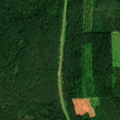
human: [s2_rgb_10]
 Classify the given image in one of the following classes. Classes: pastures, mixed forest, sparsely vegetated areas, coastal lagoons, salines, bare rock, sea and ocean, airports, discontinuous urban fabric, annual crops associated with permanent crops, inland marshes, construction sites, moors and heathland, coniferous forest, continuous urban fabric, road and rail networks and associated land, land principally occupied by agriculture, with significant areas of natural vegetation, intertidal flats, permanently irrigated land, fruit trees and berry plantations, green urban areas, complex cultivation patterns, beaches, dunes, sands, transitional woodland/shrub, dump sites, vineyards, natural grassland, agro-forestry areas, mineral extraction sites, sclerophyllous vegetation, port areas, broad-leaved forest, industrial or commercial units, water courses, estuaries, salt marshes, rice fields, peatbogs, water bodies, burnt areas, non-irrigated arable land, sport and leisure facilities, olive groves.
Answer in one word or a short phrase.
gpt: coniferous forest, transitional woodland/shrub